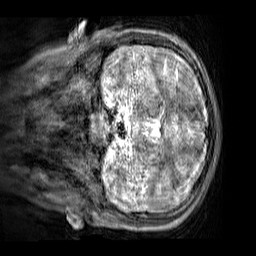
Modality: T2w
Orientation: coronal
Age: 10
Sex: female
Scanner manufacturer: siemens
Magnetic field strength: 3 T
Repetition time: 3.2 s
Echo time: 0.408 s